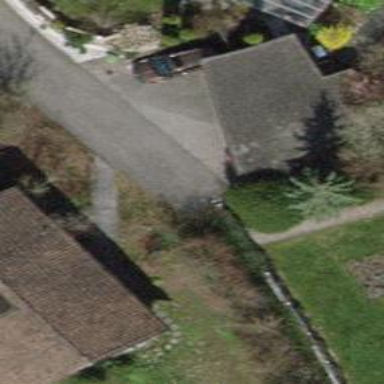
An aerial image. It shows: View of roof of building.